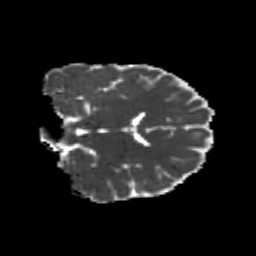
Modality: MD
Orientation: coronal
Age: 20
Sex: male
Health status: healthy
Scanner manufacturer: philips
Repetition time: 7.388 s
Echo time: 0.08599 s